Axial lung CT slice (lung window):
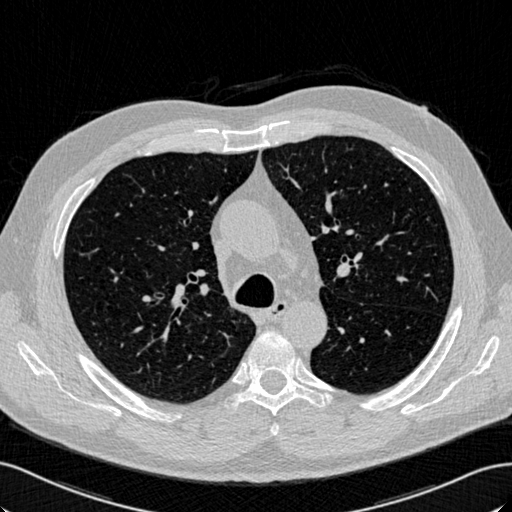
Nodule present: no